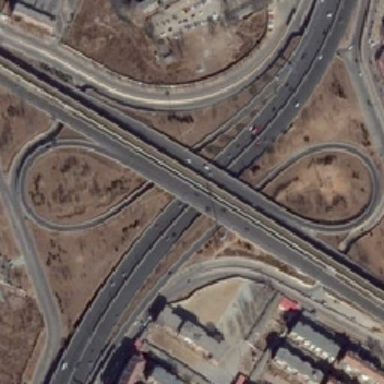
The path distribution on the ground is symmetrical .